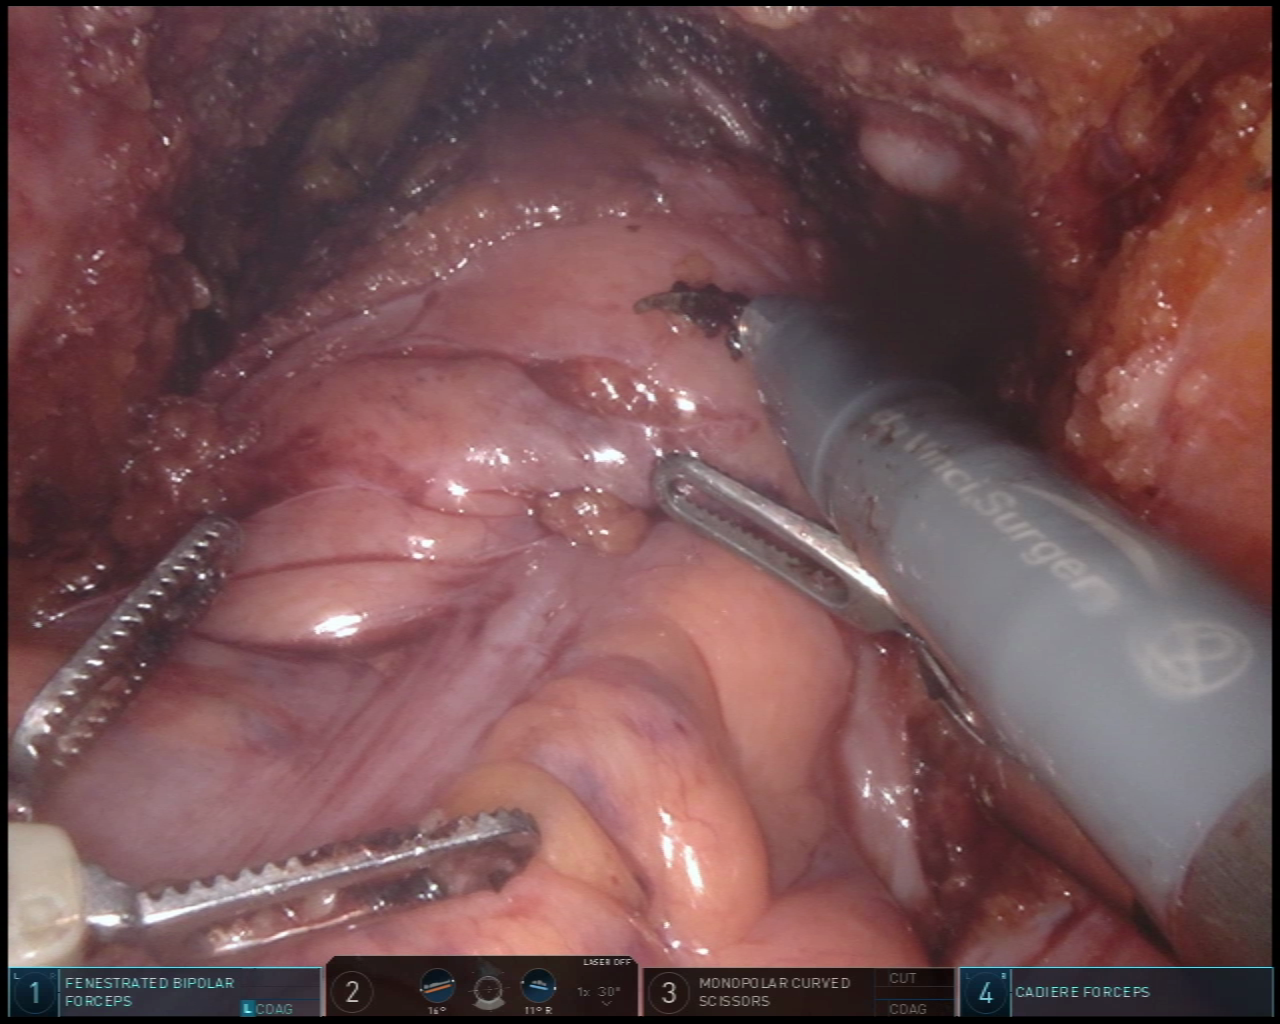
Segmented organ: vesicular_glands
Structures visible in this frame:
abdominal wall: no
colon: no
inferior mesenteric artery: no
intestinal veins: no
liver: no
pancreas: no
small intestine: no
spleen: no
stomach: no
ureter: no
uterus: no
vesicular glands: yes